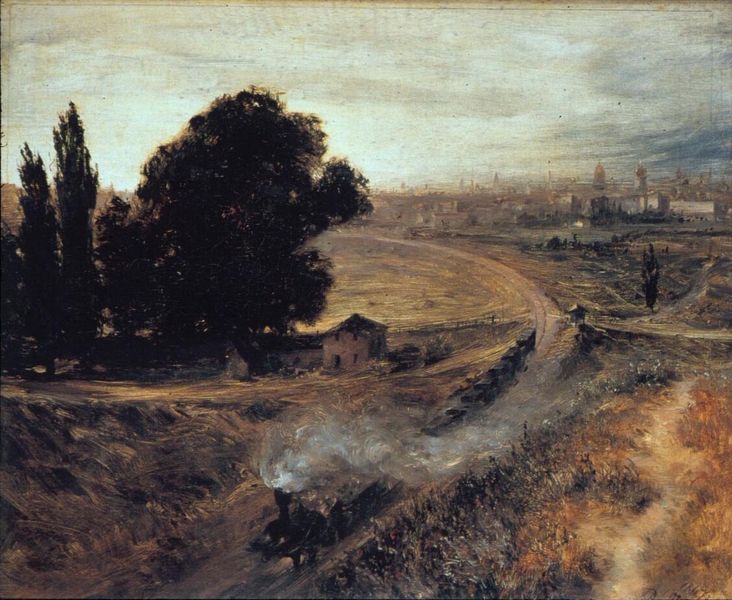
Titel: Berlin-Potsdamer Bahn
Künstler: Adolph Menzel
Standort: Berlin
Institution: Alte Nationalgalerie
Schlagwörter: baum, berg, dunkel, gemälde, himmel, weiß, wolken, bäume, landschaft, stadt, braun, fenster, schwarz, strasse, gras, haus, rasen, weg, wiese, zaun, malerei, öl, erde, feld, felder, ferne, häuser, hügel, pappel, pappeln, pfad, rauch, wege, land, realismus, england, wald, turm, zypressen, naturalismus, ort, acker, getreide, zug, klein, silhouette, scheinwerfer, auto, damm, industrie, constable, dampf, turner, skyline, türme, übergang, kreuzung, zypresse, kurve, rau, schranke, strecke, bahn, eisenbahn, lok, lokomotive, siedlung, graben, eiche, fernsicht, dampflokomotive, gleis, gleise, lock, schiene, schienen, wagons, hasu, bahnwärter, bahnwärterhäuschen, waggon, trasse, waggons, güterzug, naur, stadr, damflok, damplok, güterwagen, bahnübergang, eisenbahntrasse